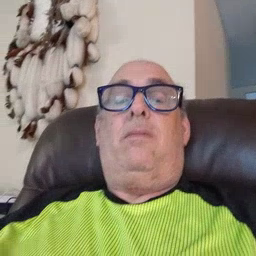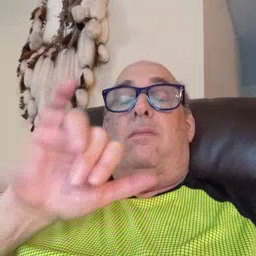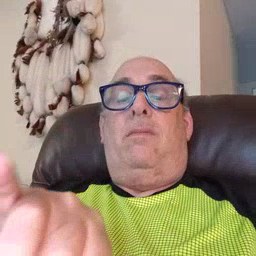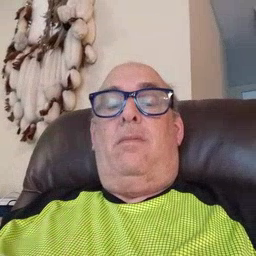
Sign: that